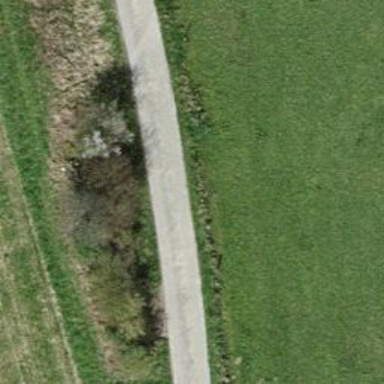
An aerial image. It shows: Well-maintained track road of grade 1.